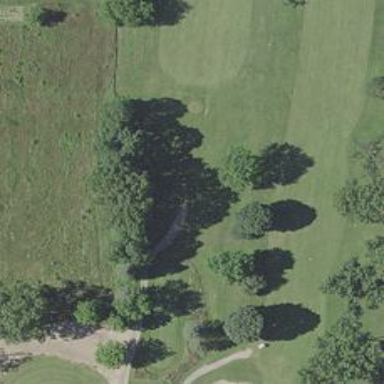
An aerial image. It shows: Footway that serves as golf path.